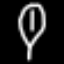
Label: leaf